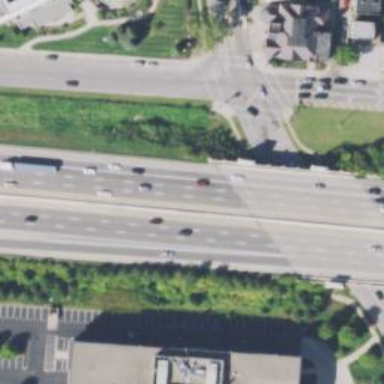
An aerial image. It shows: Asphalt motorway with embankment.